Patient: sex M, age 66
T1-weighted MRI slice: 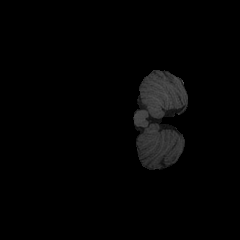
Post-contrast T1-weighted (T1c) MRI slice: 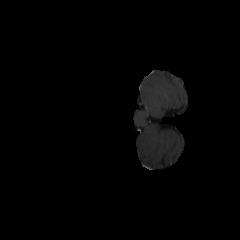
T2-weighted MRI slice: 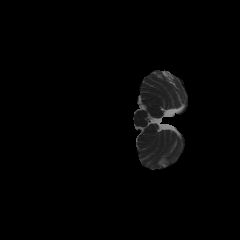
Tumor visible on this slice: no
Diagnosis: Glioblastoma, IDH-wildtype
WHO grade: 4